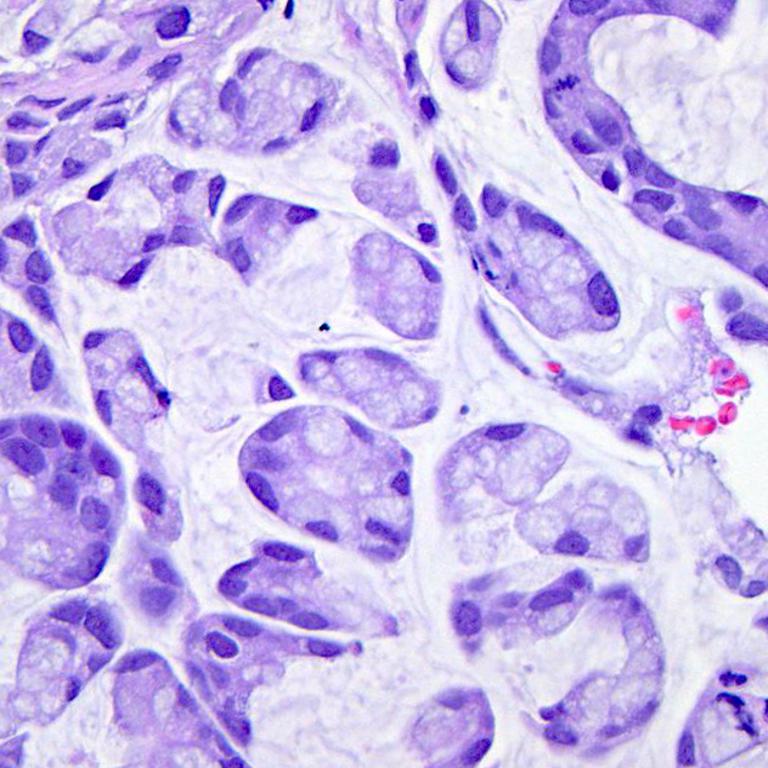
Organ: colon
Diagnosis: adenocarcinomas